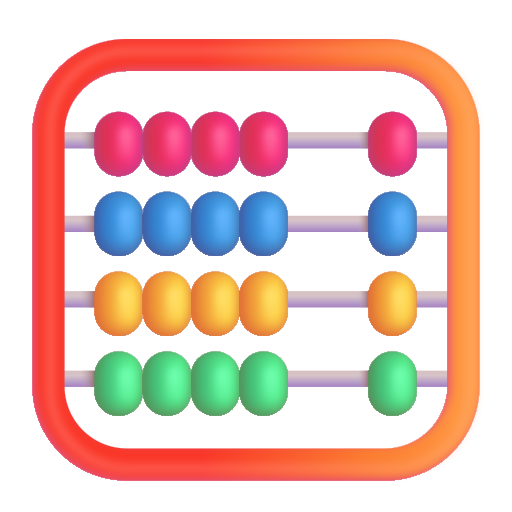
abacus color